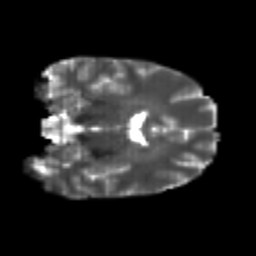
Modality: T2w
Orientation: coronal
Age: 24
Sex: female
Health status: healthy
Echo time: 0.074 s